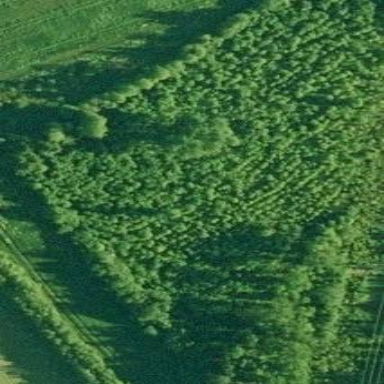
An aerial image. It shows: Forest area.